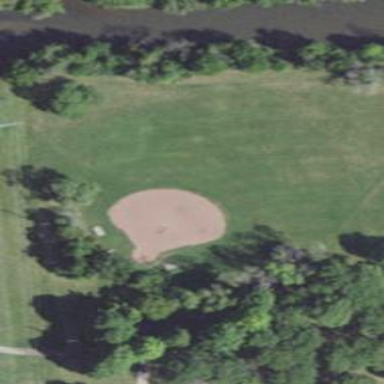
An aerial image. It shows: Softball pitch for leisure sports.